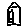
Label: house